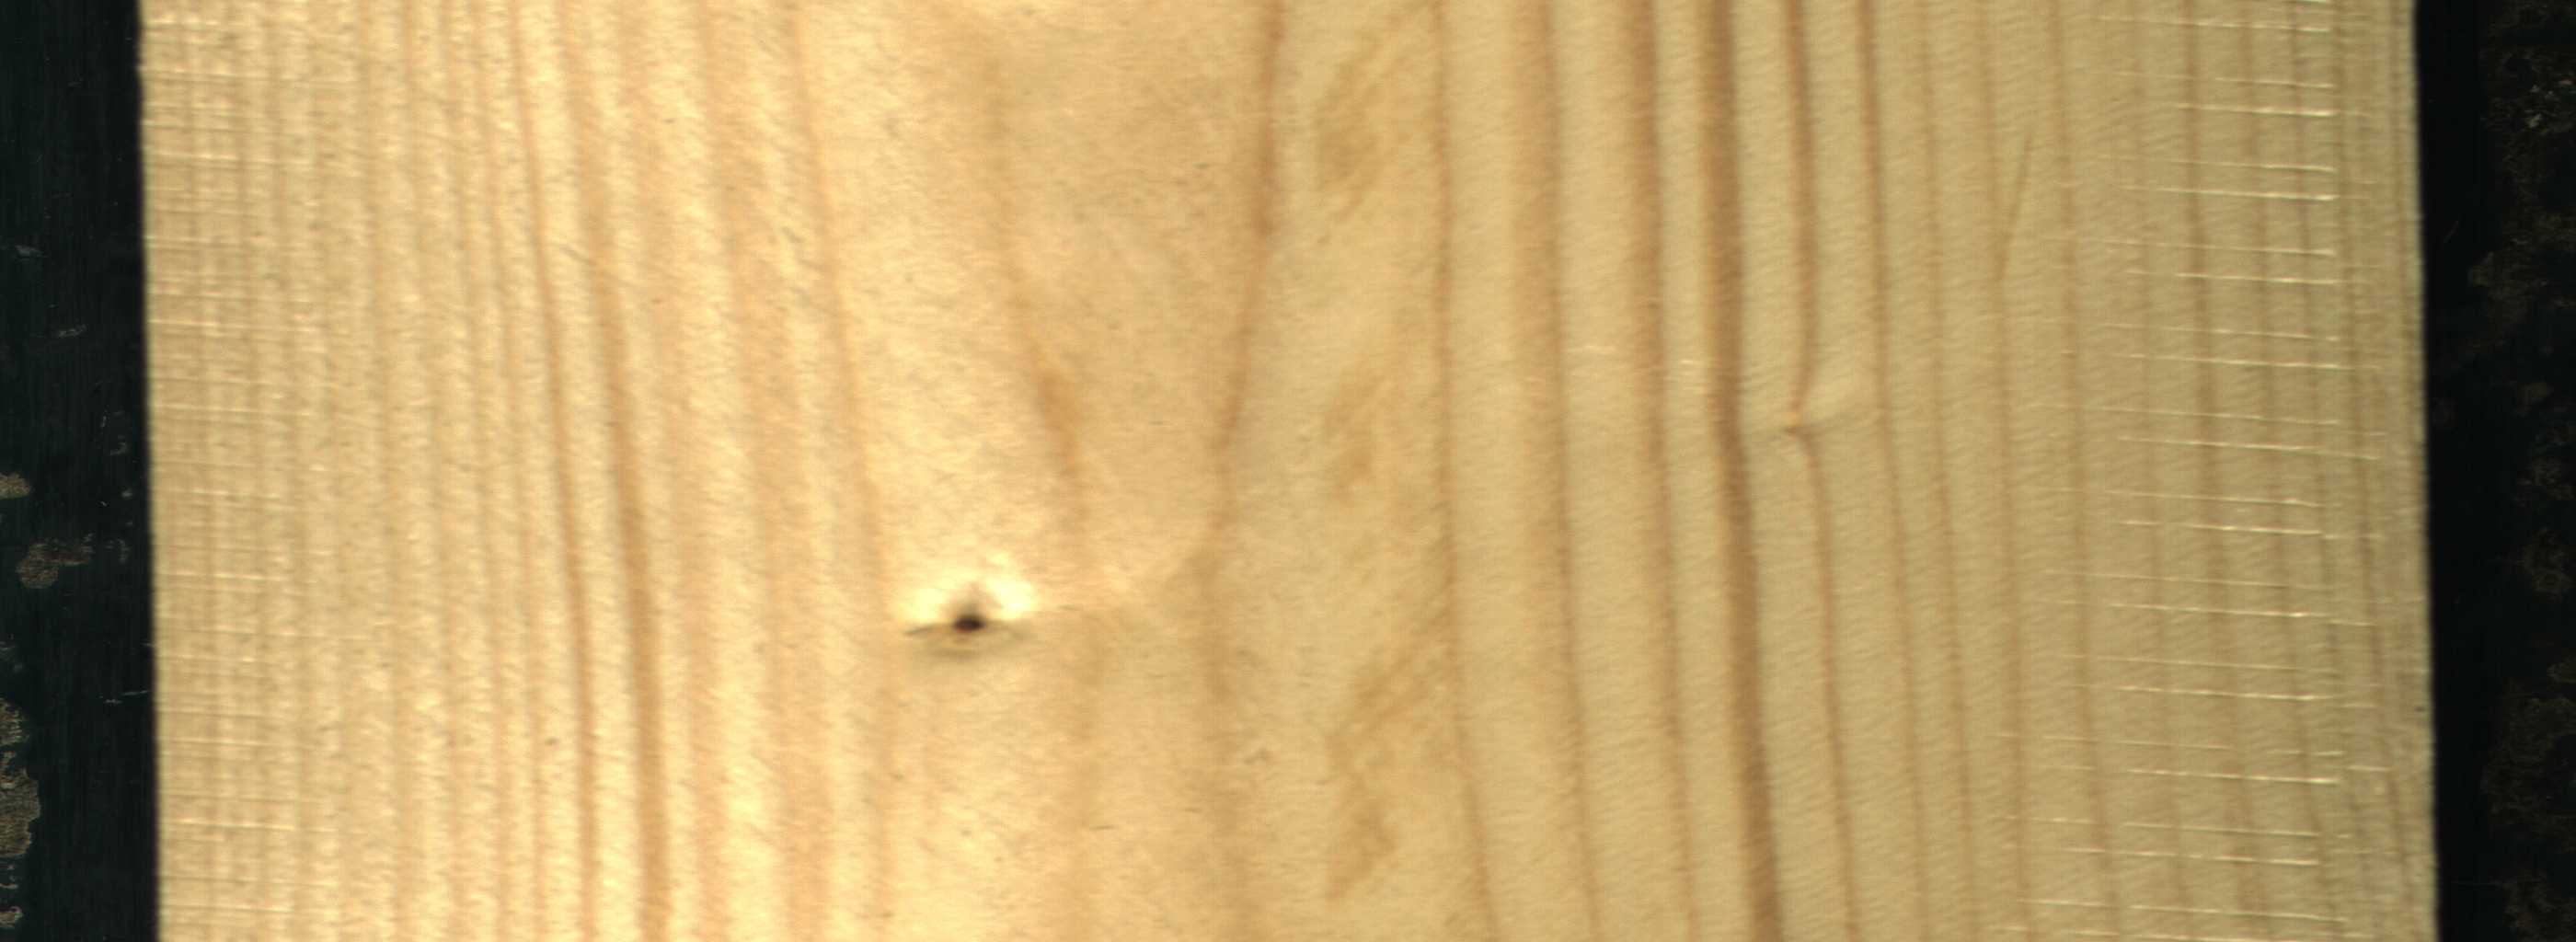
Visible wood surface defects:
Dead_Knot